Question: I have an applications that connects to a web service that uses an Entrust valid certificate. The only difference is that it's a wildcard SSL.
The problem is : I get an
'''
ERROR/NoHttpResponseException(5195): org.apache.http.NoHttpResponseException: The target server failed to respond
'''
when I'm on 3G. When on WIFI it works, on simulator it works, tethering the simulator trough my phones 3G works. But the app on my phone from 3G dosen't work at all. Tested on a HTC Legend CM7.0.3(2.3.3) and Nexus S 2.3.3 on 2 different network(Virgin Mobile Canada and Fido).
I have a PCAP dump from my device that show some error, but I don't understand it really well.
Acknowledgement number: Broken TCP. The acknowledge field is nonzero while the ACK flag is not set
I tried the fix on this <URL> too. I don't know where else to go.
By the way, the web service work with the browser on 3G.
We are also using basic auth with HttpRequestInterceptor.
I think this is all the details I can give. If something else is needed feel free to ask.
This <URL> is related too, I've tried both fix, none of them work.
# Edit
I'm starting to think that this could be better suited for serverfault.com
This is the dump <URL> and the screenshot

# Edit 2
This is the code I'm using to connect to the web service in question.
'''
protected HttpEntity sendData(List<NameValuePair> pairs, String method)
throws ClientProtocolException, IOException,
AuthenticationException {
pairs.add(new BasicNameValuePair(KEY_SECURITY, KEY));
pairs.add(new BasicNameValuePair(LANG_KEY, lang));
pairs.add(new BasicNameValuePair(OS_KEY, OS));
pairs.add(new BasicNameValuePair(MODEL_KEY, model));
pairs.add(new BasicNameValuePair(CARRIER_KEY, carrier));
DefaultHttpClient client = getClient();
HttpPost post = new HttpPost();
try {
post.setHeader("Content-Type", "application/x-www-form-urlencoded");
post.setEntity(new UrlEncodedFormEntity(pairs));
} catch (UnsupportedEncodingException e1) {
Log.e("UnsupportedEncodingException", e1.toString());
}
URI uri = URI.create(method);
post.setURI(uri);
client.addRequestInterceptor(preemptiveAuth, 0);
HttpHost target = new HttpHost(host, port, protocol);
HttpContext httpContext = new BasicHttpContext();
HttpResponse response = client.execute(target, post, httpContext);
int statusCode = response.getStatusLine().getStatusCode();
if (statusCode == 401) {
throw new AuthenticationException("Invalid username or password");
}
return response.getEntity();
}
'''
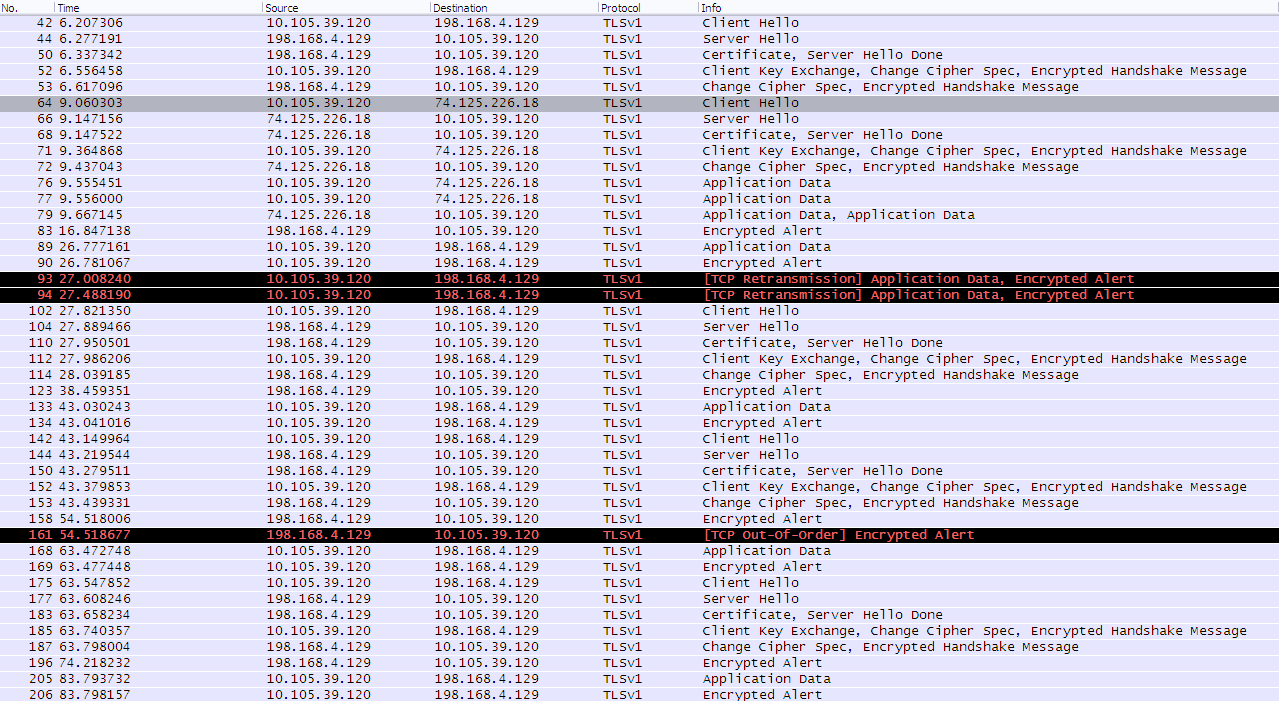
Answer: We finally found the problem. It wasn't code related.
It was the reverse DNS that was timing-out. Because I dind't receive any answer from the reverse DNS my apache/ssl session was closed prematurely.
By using Google's DNS on a rooted device it worked.
The only thing left to do now is fix the our reverse DNS.
Here is a workaround : <URL>
Call this method on your DefaultHttpClient or AndroidHttpClient instance. It will prevent the reverse DNS lookup from being made.
'''
private void workAroundReverseDnsBugInHoneycombAndEarlier(HttpClient client) {
// Android had a bug where HTTPS made reverse DNS lookups (fixed in Ice Cream Sandwich)
// http://code.google.com/p/android/issues/detail?id=13117
SocketFactory socketFactory = new LayeredSocketFactory() {
SSLSocketFactory delegate = SSLSocketFactory.getSocketFactory();
@Override public Socket createSocket() throws IOException {
return delegate.createSocket();
}
@Override public Socket connectSocket(Socket sock, String host, int port,
InetAddress localAddress, int localPort, HttpParams params) throws IOException {
return delegate.connectSocket(sock, host, port, localAddress, localPort, params);
}
@Override public boolean isSecure(Socket sock) throws IllegalArgumentException {
return delegate.isSecure(sock);
}
@Override public Socket createSocket(Socket socket, String host, int port,
boolean autoClose) throws IOException {
injectHostname(socket, host);
return delegate.createSocket(socket, host, port, autoClose);
}
private void injectHostname(Socket socket, String host) {
try {
Field field = InetAddress.class.getDeclaredField("hostName");
field.setAccessible(true);
field.set(socket.getInetAddress(), host);
} catch (Exception ignored) {
}
}
};
client.getConnectionManager().getSchemeRegistry()
.register(new Scheme("https", socketFactory, 443));
}
'''